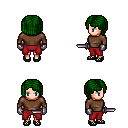
a pixel art fantasy rpg character, female body template, human, light skin, brown long-sleeve shirt, red pants, green pageboy hairstyle, metal gloves, ghillies, dagger, four views (front, back, left, right), 2x2 character sprite sheet, small pixel art, hard edges, no anti-aliasing